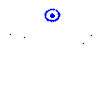
Particle: pion